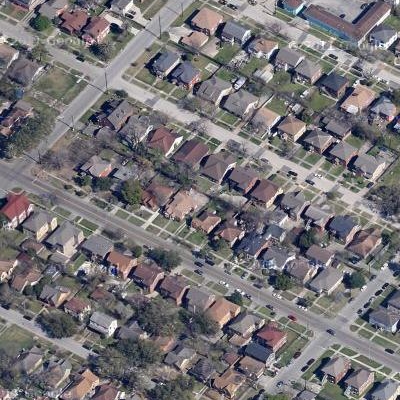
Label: Resident